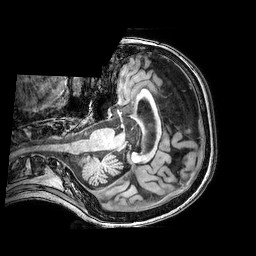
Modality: T1w
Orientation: axial
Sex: female
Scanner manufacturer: philips
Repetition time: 0.008186 s
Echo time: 0.00375 s